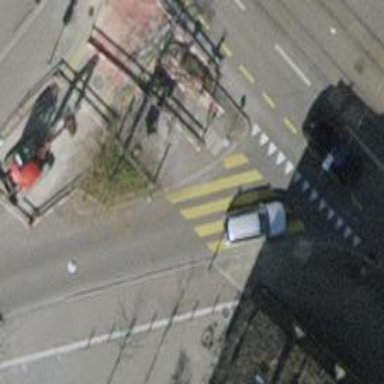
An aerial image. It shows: Uncontrolled zebra crossing with pedestrian island.